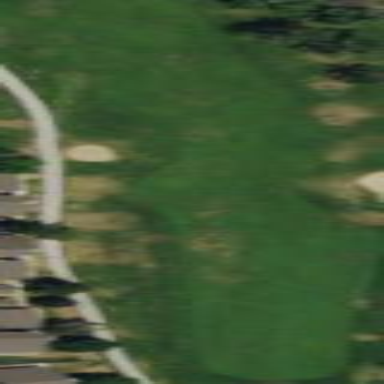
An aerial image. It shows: Well-maintained fairway on recreation ground used for golf. The grass is neatly mown.